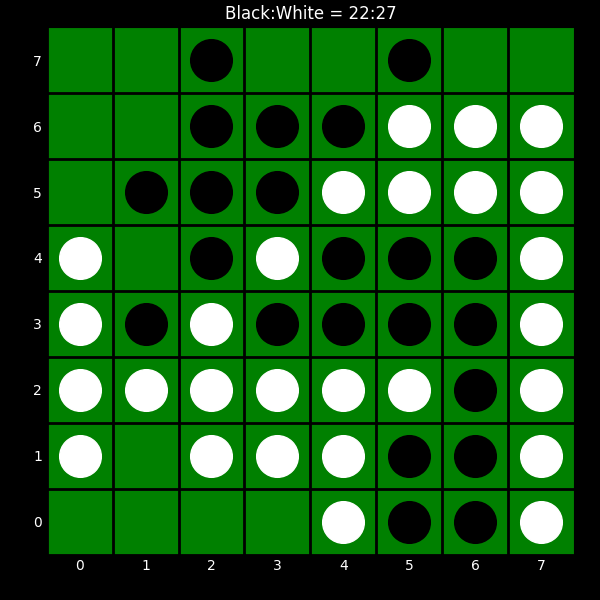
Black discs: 22
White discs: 27